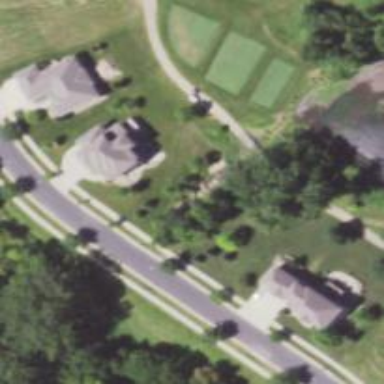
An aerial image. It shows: Service road on bridge with high-grade cartpath for golf carts.